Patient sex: F
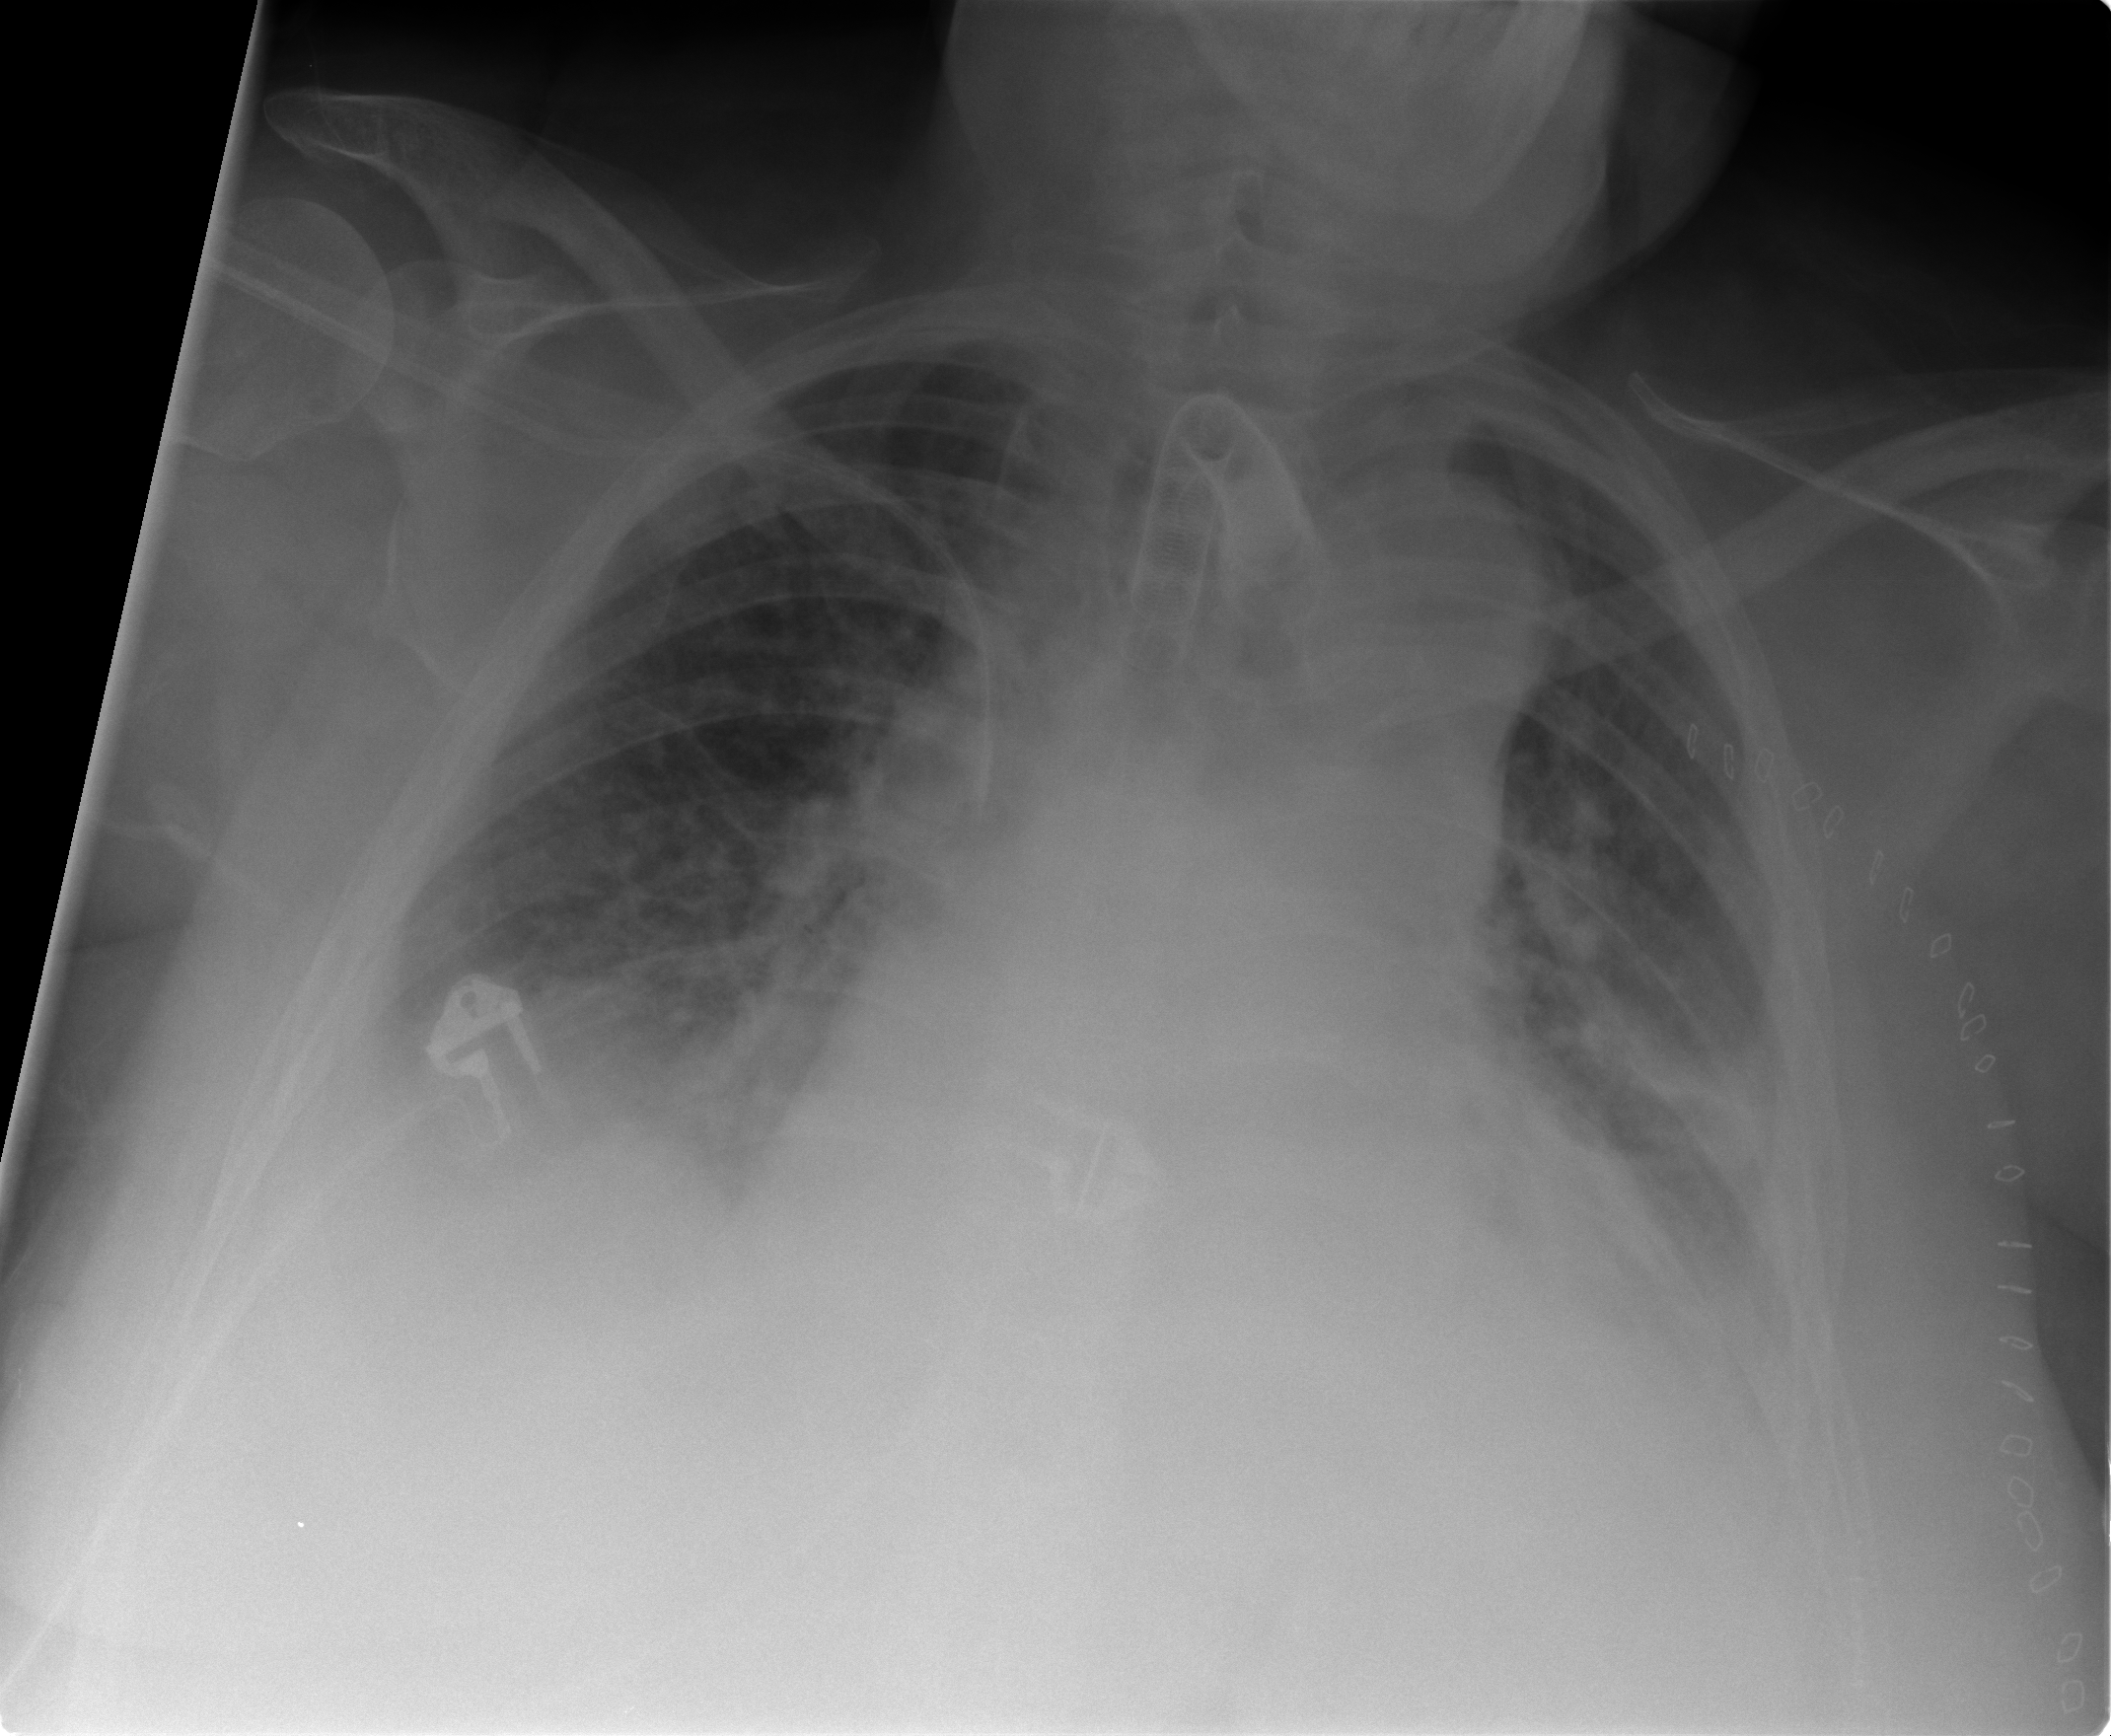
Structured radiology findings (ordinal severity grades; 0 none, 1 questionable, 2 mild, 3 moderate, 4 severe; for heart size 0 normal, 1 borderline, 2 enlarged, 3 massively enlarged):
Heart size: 2
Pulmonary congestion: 1
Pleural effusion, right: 2
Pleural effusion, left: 2
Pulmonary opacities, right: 0
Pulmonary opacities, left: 0
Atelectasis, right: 2
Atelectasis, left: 2